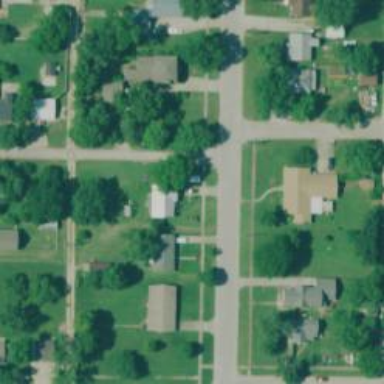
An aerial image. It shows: Residential road.